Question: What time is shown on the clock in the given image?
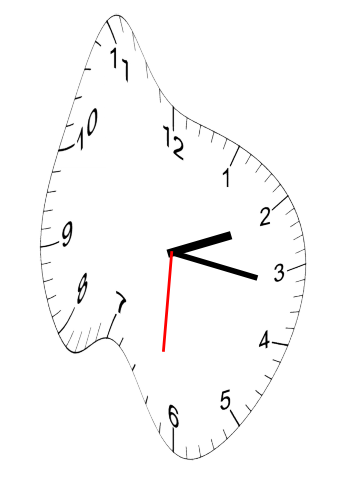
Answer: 02:16:31